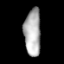
Tissue: lung
Cell type: Endothelial cells
Senescence score: 0.5433
Nuclear area (px): 763
Mean DAPI intensity: 174.389